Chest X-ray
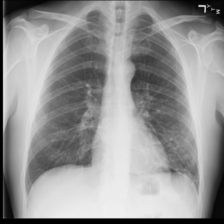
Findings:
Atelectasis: negative
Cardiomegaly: negative
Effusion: negative
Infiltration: positive
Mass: negative
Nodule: positive
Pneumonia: negative
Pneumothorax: negative
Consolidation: negative
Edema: negative
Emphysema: negative
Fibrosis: negative
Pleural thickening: negative
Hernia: negative